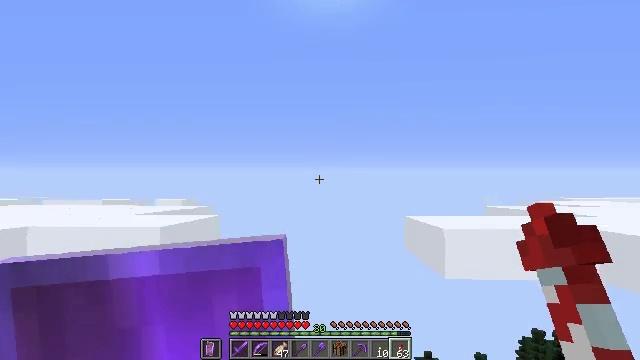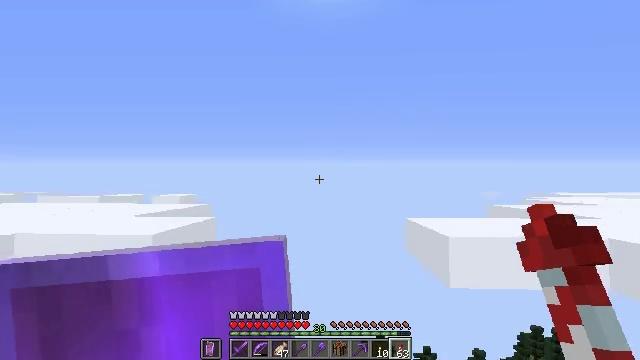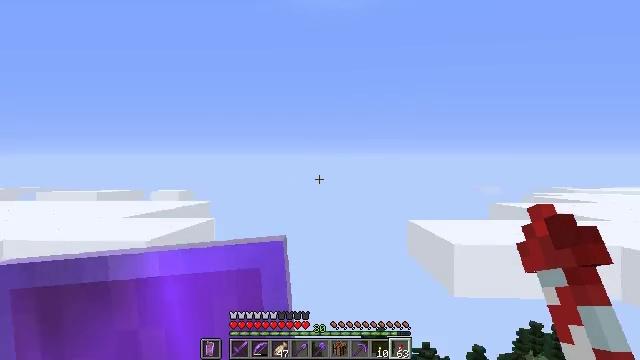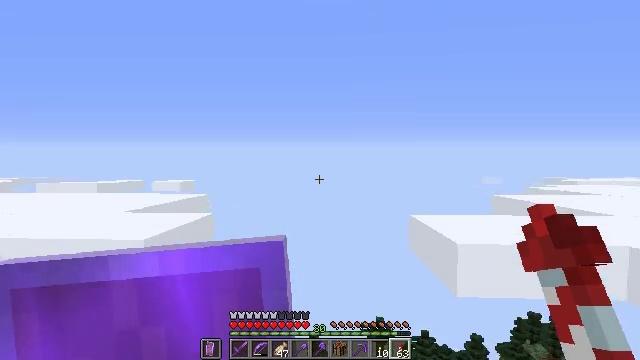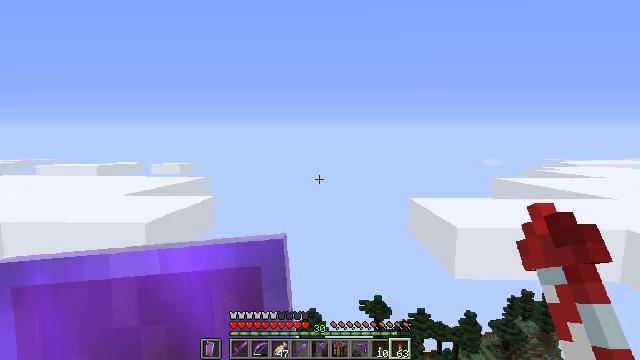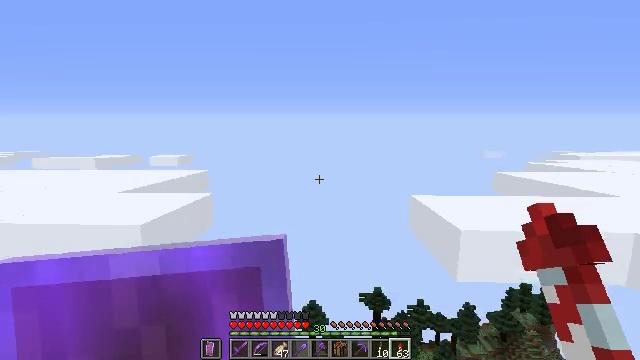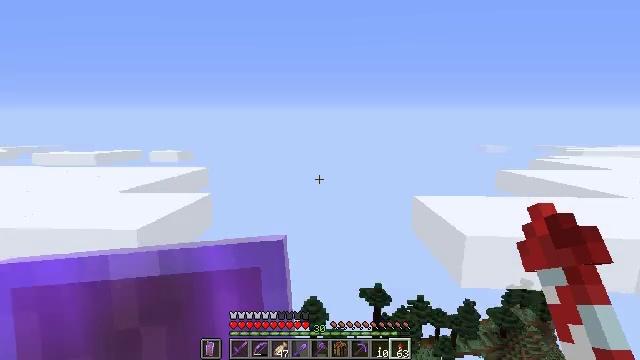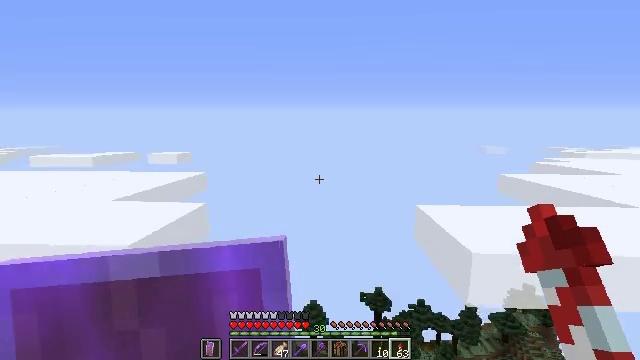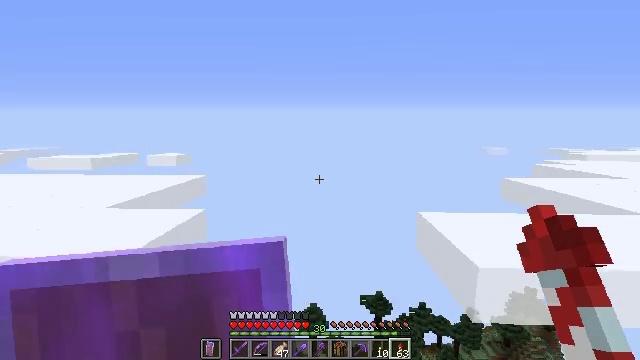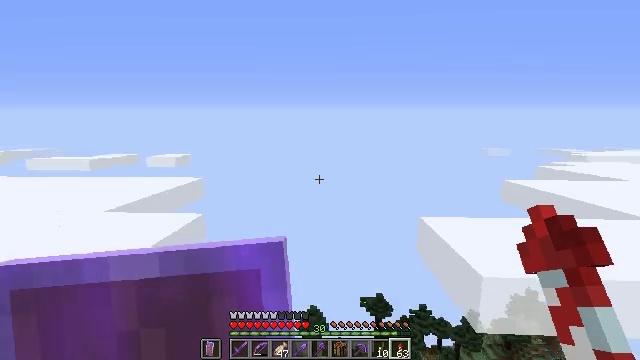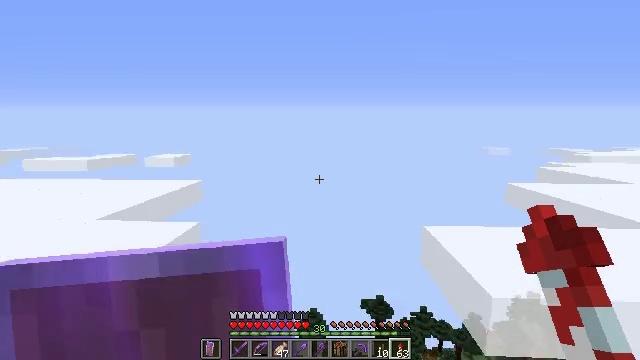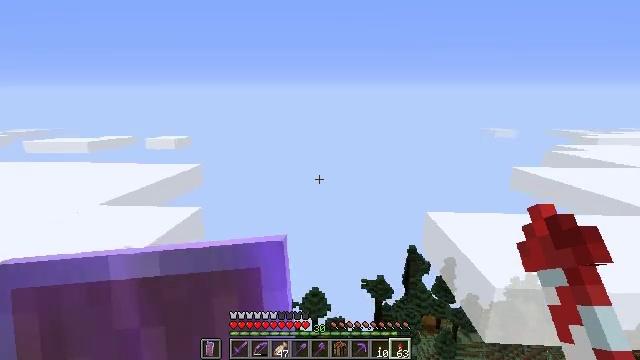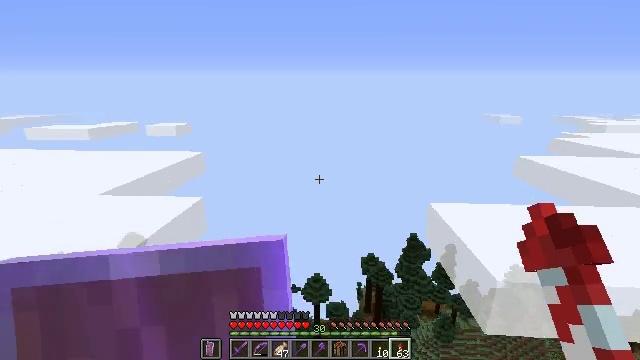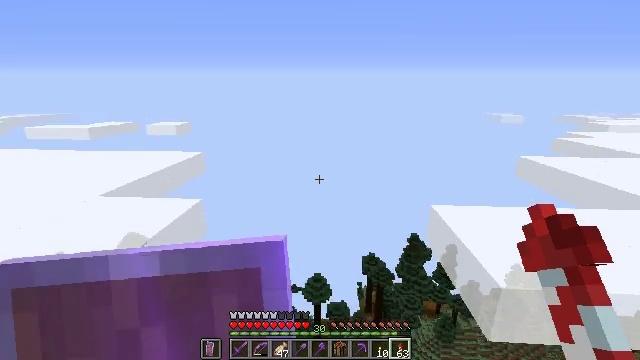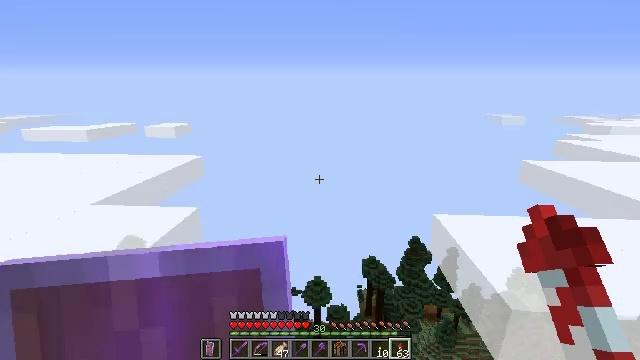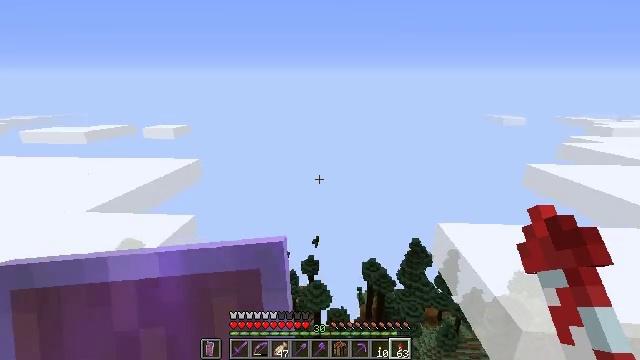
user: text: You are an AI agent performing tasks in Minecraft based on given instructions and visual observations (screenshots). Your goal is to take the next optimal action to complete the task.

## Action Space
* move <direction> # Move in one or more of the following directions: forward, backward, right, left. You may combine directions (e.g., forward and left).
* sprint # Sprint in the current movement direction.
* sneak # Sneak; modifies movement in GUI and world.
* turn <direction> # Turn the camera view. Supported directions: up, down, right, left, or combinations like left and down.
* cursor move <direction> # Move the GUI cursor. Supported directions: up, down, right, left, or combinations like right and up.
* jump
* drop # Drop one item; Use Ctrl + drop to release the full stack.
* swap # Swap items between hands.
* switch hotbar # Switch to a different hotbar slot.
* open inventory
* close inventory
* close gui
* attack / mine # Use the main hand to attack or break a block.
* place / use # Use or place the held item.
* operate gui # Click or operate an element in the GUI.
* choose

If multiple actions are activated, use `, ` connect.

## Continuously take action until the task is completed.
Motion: motion action
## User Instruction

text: Gather the sticky piston from a redstone contraption.
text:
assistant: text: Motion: turn down
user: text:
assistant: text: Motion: turn down
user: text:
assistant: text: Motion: turn down
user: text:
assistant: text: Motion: turn down
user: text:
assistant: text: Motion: turn down
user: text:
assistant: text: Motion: turn down
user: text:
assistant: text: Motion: no_op
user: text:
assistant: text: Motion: no_op
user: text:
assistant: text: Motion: no_op
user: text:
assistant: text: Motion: no_op
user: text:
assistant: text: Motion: turn down
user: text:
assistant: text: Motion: turn down
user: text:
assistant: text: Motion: no_op
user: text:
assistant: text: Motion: no_op
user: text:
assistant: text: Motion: no_op
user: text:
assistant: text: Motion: no_op
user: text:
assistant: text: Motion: no_op
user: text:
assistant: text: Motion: no_op
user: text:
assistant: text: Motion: no_op
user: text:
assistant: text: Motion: no_op
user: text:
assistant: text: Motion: no_op
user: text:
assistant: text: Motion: no_op
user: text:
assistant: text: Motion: no_op
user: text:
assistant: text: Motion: no_op
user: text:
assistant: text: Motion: no_op
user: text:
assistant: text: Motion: no_op
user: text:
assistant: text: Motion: no_op
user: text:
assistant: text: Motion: no_op
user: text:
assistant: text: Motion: no_op
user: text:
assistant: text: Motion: no_op